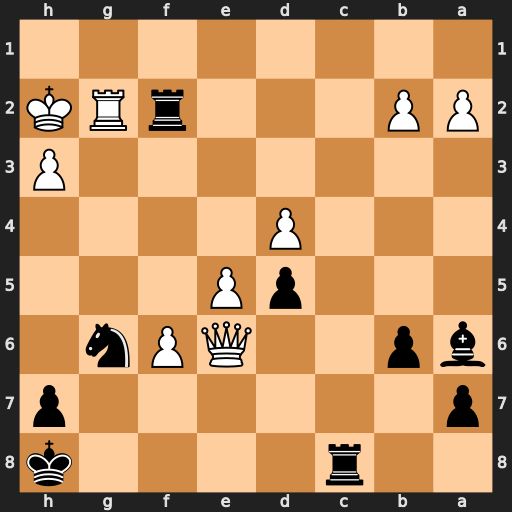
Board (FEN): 2r4k/p6p/bp2QPn1/3pP3/3P4/7P/PP3rRK/8
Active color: b
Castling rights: -
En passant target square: -
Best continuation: Rxg2+ Kxg2 Nf4+ Kf3 Nxe6